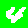
Digit: 4